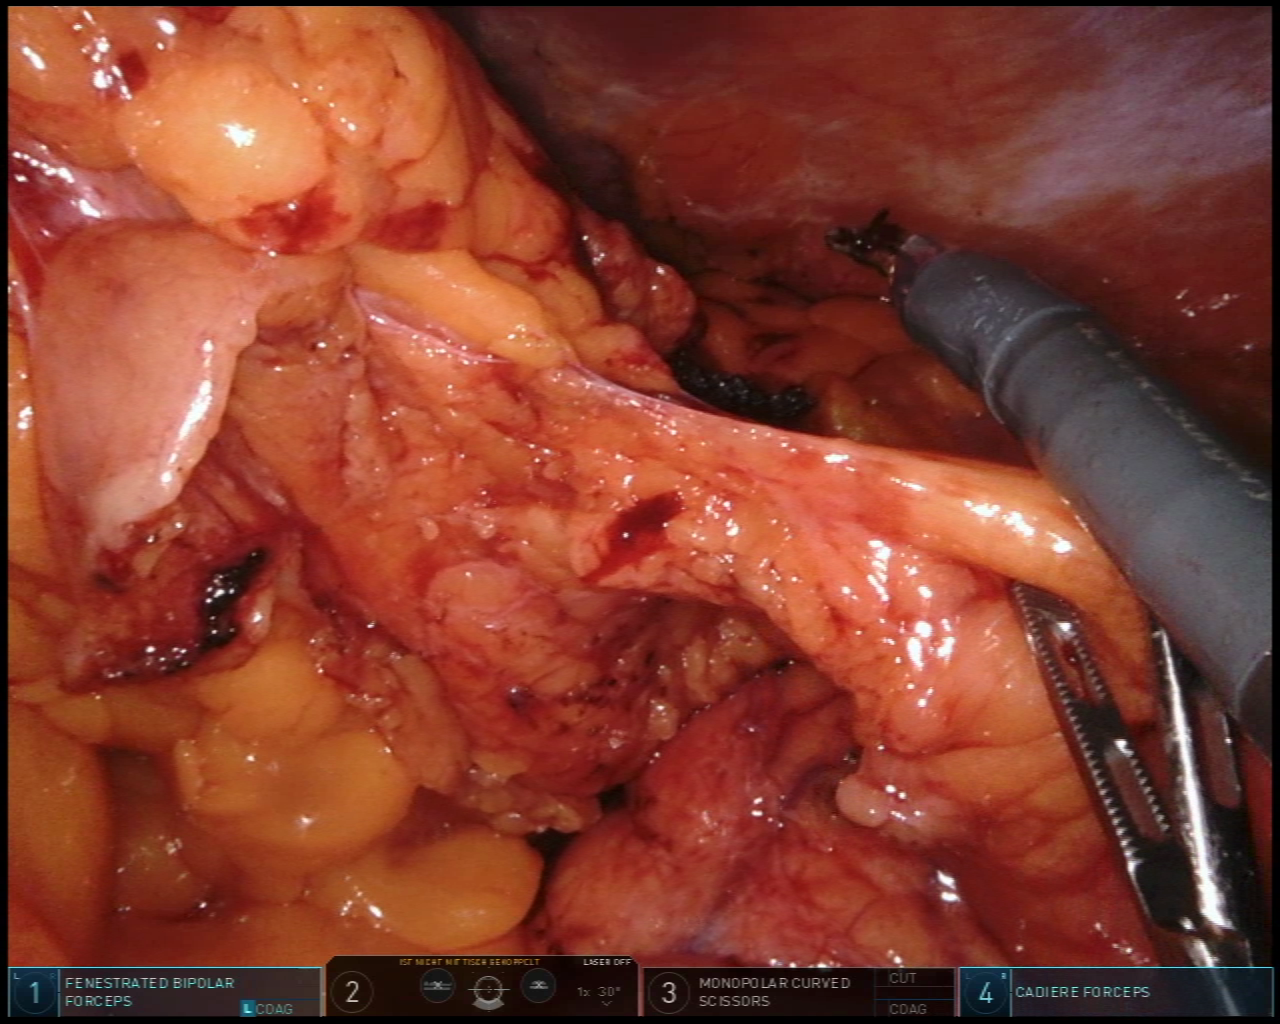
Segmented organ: abdominal_wall
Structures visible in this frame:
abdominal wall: yes
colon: yes
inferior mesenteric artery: no
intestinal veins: no
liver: no
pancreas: no
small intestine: no
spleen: no
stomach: no
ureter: no
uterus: no
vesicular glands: no